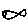
Label: fish